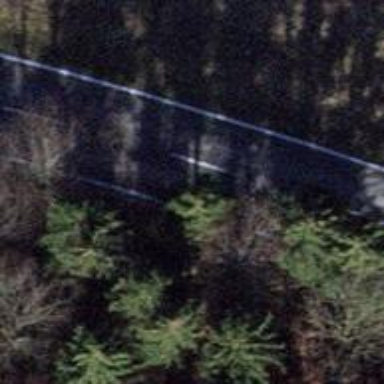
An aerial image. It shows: Asphalt road classified as tertiary.